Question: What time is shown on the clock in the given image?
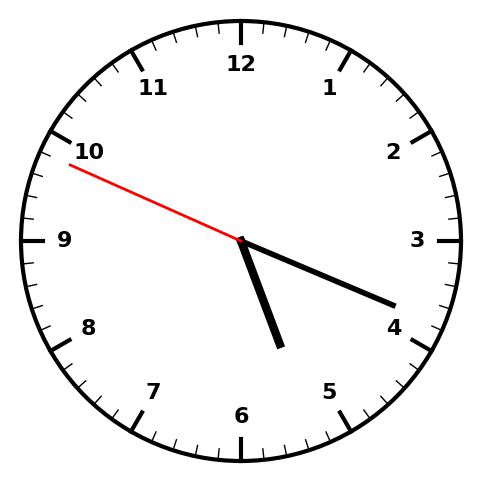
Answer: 05:18:49